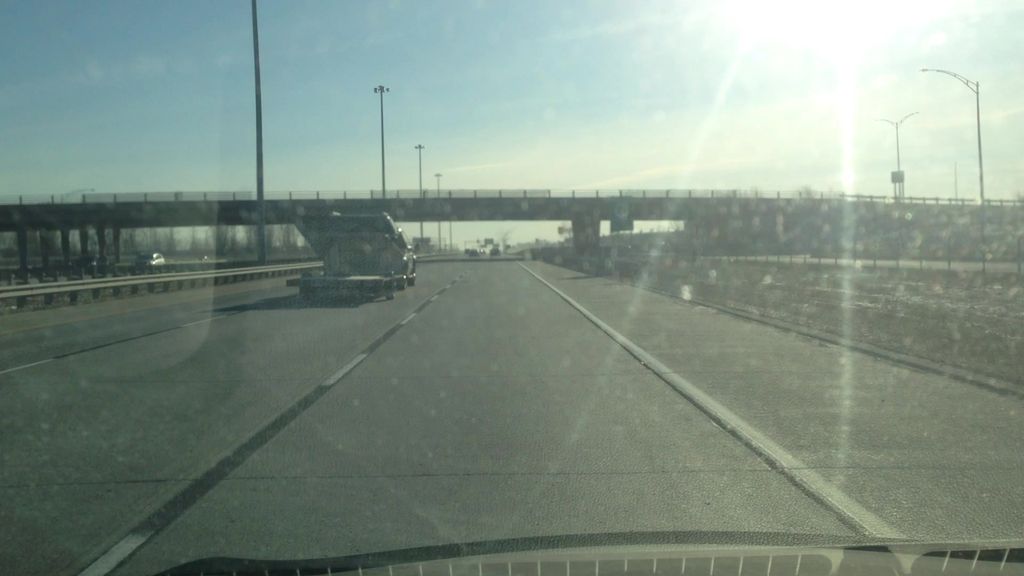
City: montreal